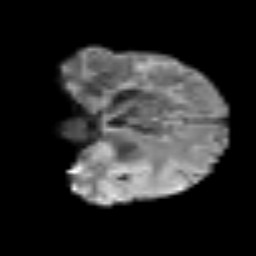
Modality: T2w
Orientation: coronal
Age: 46
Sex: male
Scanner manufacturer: siemens
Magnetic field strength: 3 T
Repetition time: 3.2 s
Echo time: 0.081 s